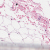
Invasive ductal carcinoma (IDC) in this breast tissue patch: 0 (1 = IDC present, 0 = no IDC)